Field crop: maize
Growth stage: 2
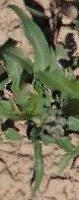
Species: maize